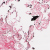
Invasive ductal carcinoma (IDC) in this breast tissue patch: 0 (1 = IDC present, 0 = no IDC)